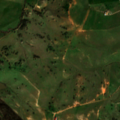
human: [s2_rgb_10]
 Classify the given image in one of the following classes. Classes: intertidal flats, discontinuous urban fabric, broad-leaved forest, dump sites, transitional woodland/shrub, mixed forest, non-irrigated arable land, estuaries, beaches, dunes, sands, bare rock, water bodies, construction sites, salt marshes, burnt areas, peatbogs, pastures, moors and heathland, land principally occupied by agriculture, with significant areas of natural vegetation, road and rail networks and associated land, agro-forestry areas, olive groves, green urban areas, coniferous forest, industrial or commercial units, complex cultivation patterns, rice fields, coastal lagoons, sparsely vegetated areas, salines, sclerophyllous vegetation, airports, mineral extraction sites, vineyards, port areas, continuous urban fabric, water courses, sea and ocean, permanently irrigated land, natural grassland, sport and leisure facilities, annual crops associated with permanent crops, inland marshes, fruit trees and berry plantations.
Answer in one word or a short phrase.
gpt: non-irrigated arable land, transitional woodland/shrub